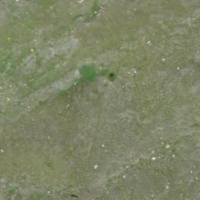
EUNIS habitat code: 26
Species observed at this site:
Marmota marmota
Saxifraga paniculata
Pyrrhocorax graculus
Micranthes stellaris
Anthus spinoletta